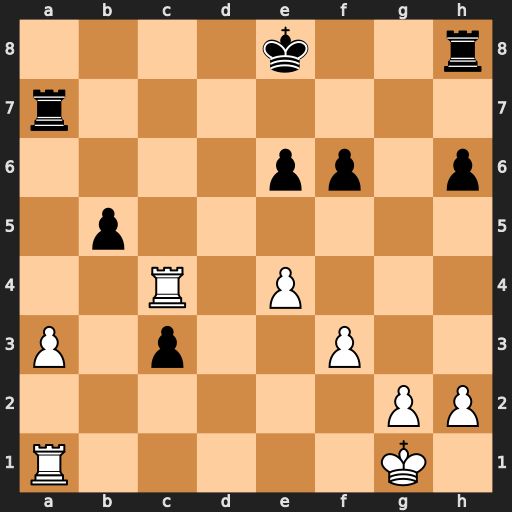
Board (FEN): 4k2r/r7/4pp1p/1p6/2R1P3/P1p2P2/6PP/R5K1
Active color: w
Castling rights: k
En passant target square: -
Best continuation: Rc8+ Kf7 Rxh8